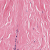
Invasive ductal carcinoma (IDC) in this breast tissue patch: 0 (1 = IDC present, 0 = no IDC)